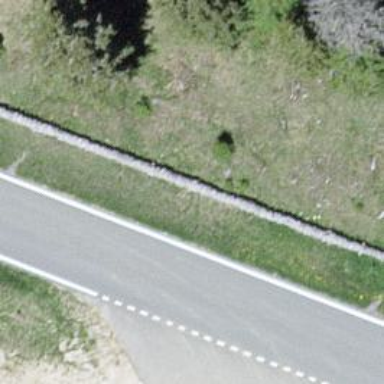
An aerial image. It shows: Wall is shown in the image.